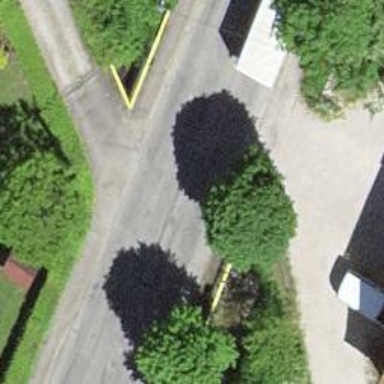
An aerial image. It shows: Asphalt tertiary road on bridge.